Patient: sex F, age 33
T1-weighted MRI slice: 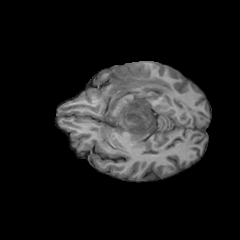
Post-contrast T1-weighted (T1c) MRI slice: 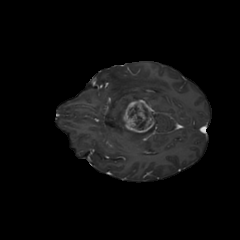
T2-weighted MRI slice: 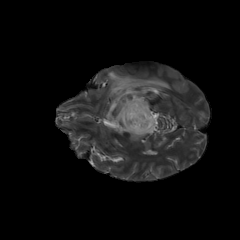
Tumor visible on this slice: yes
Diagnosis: Glioblastoma, IDH-wildtype
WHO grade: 4